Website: lowes
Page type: order-returns
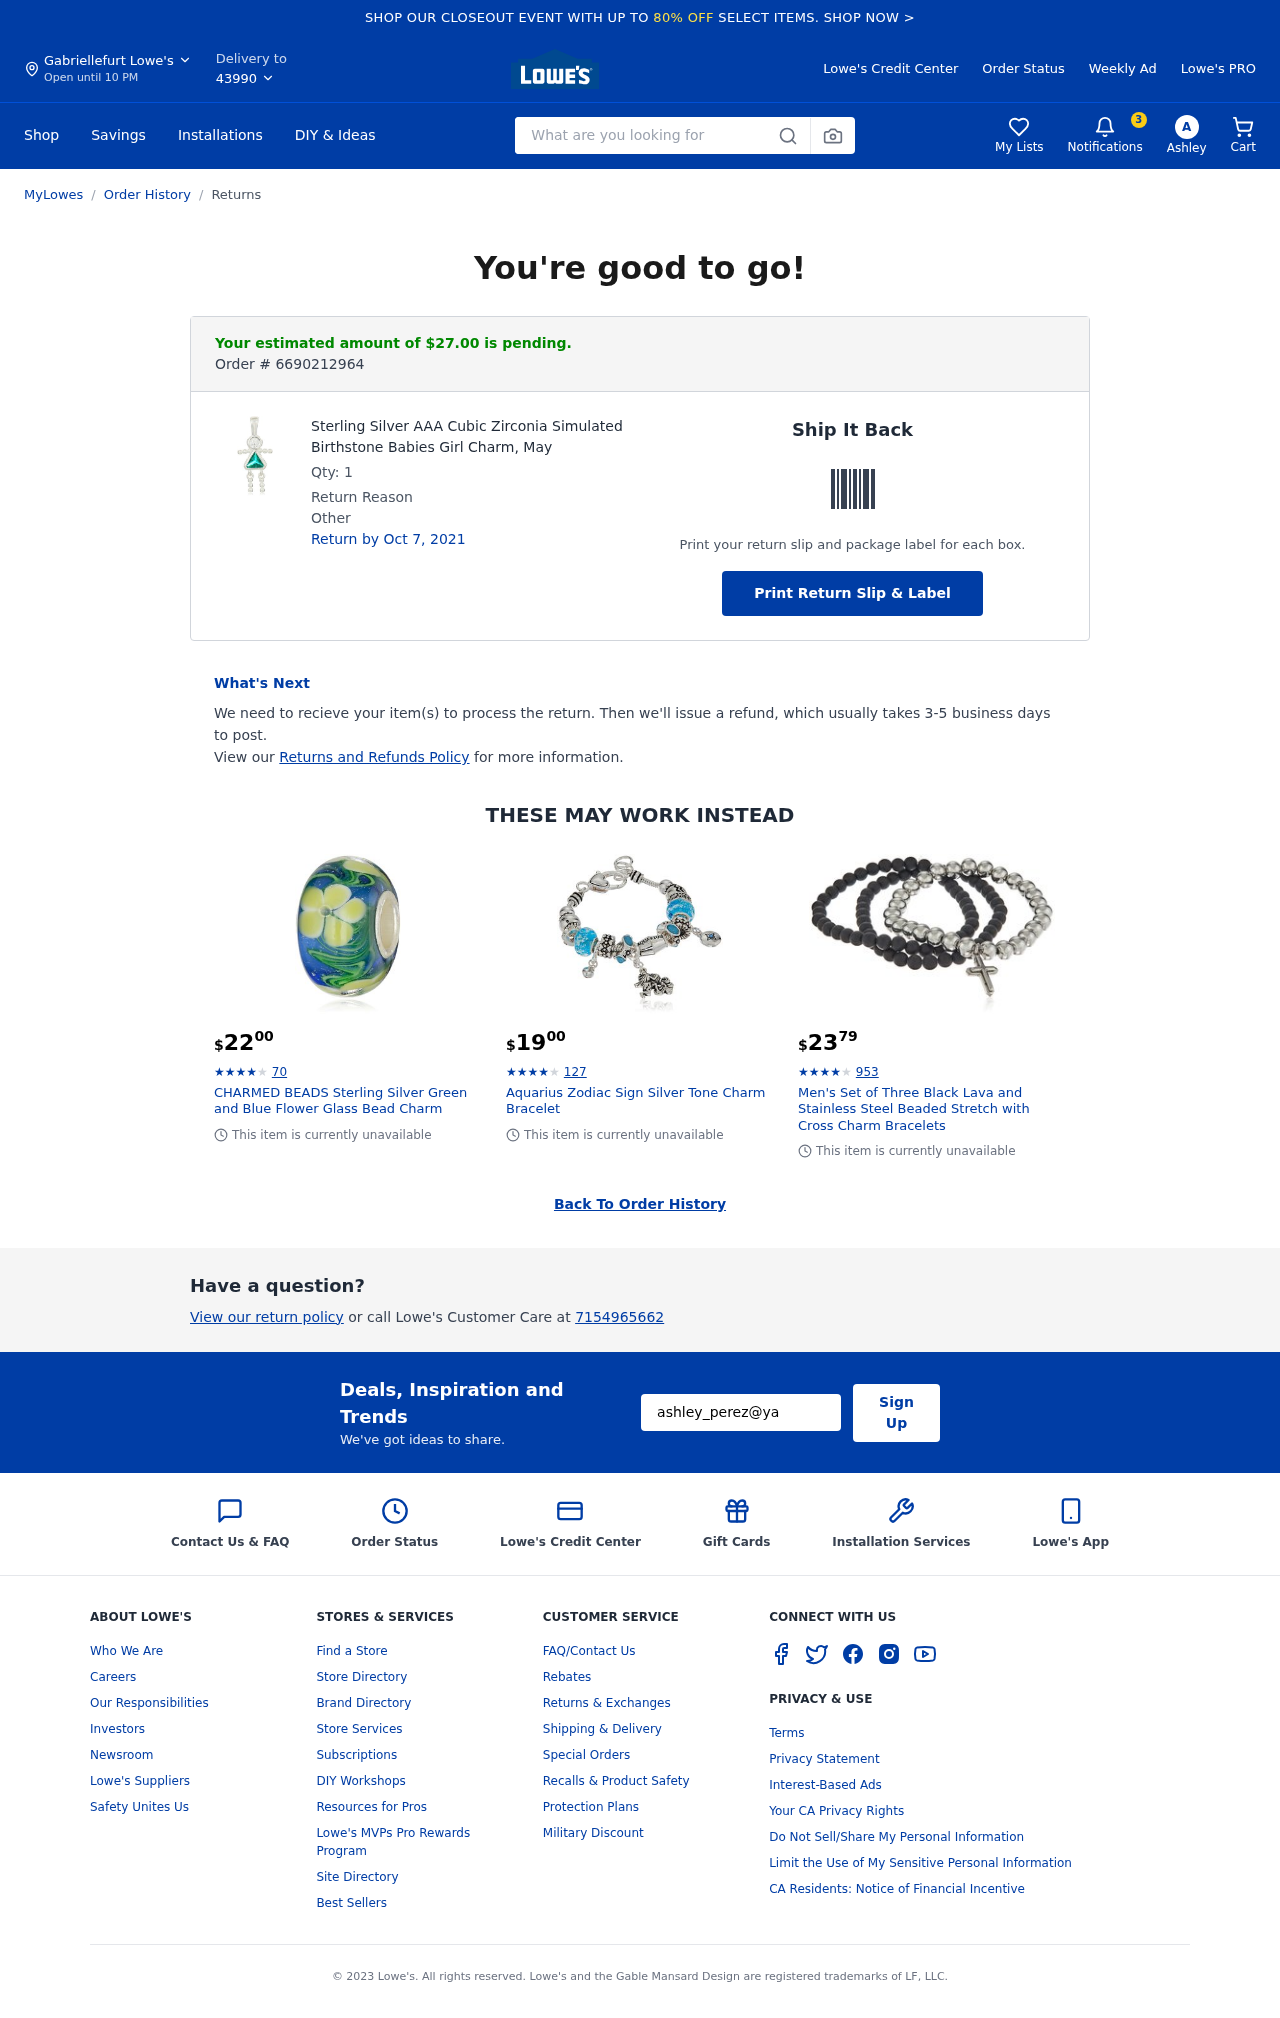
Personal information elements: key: PII_CITY
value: Gabriellefurt
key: PII_EMAIL
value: ashley_perez@yahoo.com
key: PII_FIRSTNAME
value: Ashley
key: PII_PHONE
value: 7154965662
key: PII_POSTCODE
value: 43990
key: PII_FIRSTNAME_INITIAL
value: A
Product elements: key: PRODUCT1_NAME
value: Sterling Silver AAA Cubic Zirconia Simulated Birthstone Babies Girl Charm, May
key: PRODUCT1_QUANTITY
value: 1
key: PRODUCT2_NAME
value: CHARMED BEADS Sterling Silver Green and Blue Flower Glass Bead Charm
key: PRODUCT2_NUM_RATINGS
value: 70
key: PRODUCT2_PRICE
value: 22
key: PRODUCT2_RATING
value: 4.5
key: PRODUCT3_NAME
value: Aquarius Zodiac Sign Silver Tone Charm Bracelet
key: PRODUCT3_NUM_RATINGS
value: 127
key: PRODUCT3_PRICE
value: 19
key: PRODUCT3_RATING
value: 4.4
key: PRODUCT4_NAME
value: Men's Set of Three Black Lava and Stainless Steel Beaded Stretch with Cross Charm Bracelets
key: PRODUCT4_NUM_RATINGS
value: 953
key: PRODUCT4_PRICE
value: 23.79
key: PRODUCT4_RATING
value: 4.1
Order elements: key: ORDER_NUM_ITEMS
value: Cart
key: ORDER_TOTAL
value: Your estimated amount of $27.00 is pending.
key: ORDER_ID
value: Order # 6690212964
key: ORDER_RETURN_BY_DATE
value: Return by Oct 7, 2021
Search elements: key: HEADER_SEARCH
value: What are you looking for
Other elements: key: NOTIFICATION_COUNT
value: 3